Question:
I've added a legend in the picture to make it self explanatory.
Initially, the code in trunk for my project is at version 1.0.
I would create 4 branches with this version of the code: Vendor-A, Vendor-B, 1.1 and 1.2. The red lines represent these parallel development branches. Vendor-specific development and releases are carried out on vendor branches, and code in vendor branches will never be merged with trunk. When releases are made to a vendor, those releases are tagged.
Now, my questions are these:
1. How accurate is this methodology for product development?
2. Say, the Trunk is at 1.1 and 1.1 branch ends (expires) after merging 1.1 code into trunk, after which I find a bug in 1.1 code. Now, I would immediately create a bugfix branch and commit the fix into Trunk. So, Should this bugfix be pushed into 1.2 branch and vendor branches? Or should it not be pushed, because these branches are dealing with a different version of the Trunk (1.0)?
3. How do I tackle development under a vendor branch? Say, I need to fix bugs in Vendor branch, should I just commit changes directly into the Vendor branch?
I would appreciate your suggestions in restructuring / redesigning the process, as well.
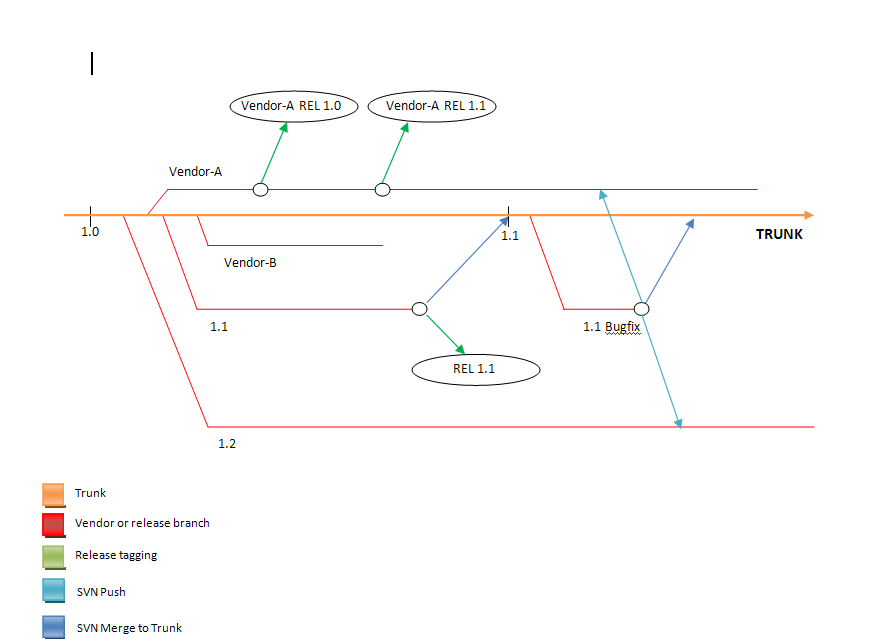
Answer: Seems okay to me. I'd simplify it a bit however - if I am right in thinking that vendor branches get periodic refreshes from trunk, then you don't need to do an explicit merge from bugfix branches - just merge bugfixes (e.g. 1.1 bugfix) back to trunk, and then do a merge from trunk to all vendor branches.
The trick when merging from trunk to vendors is to keep an accurate track as to what has merged already. Ideally you'll merge everything, and do it in blocks in chronological order. (I find marking commits with a ticket/feature number useful, so I can see from 'svn log' what needs to be merged at a particular time. This ensures that I don't send half-a-feature to another branch.
When I commit a merge, I'll add in the merge string (e.g. "(merge -r1234:2345 -r2667:3123 ../../trunk)" together with a description for the merge. This really helps when looking through logs (say on a vendor branch) to discover the earliest unmerged trunk revision.
I would however also be inclined to maintain 1.0 and 1.1 on different branches. So, if the 1.0 trunk becomes 1.1 once 1.1-branch is merged in, then it may be appropriate to take a branch 1.0 copy from trunk just prior to this. Initially bugfixes will be made to the trunk (1.1) and then merged directly to any vendors who are derived from the 1.1 branch. However it may not apply cleanly (or may not be relevant) to vendors who are derived from 1.0. In this case, apply them to the 1.0 branch first, and then merge from there to all vendors on the earlier version.
Of course, you may find bugs that relate only to 1.0, and are not relevant or do not exist in 1.1 - so this separate branch will assist there too.
With this approach in mind, it is therefore a good idea to upgrade each vendor away from very old versions when you can, so that the number of concurrent versions you need to maintain is minimised. Whether you do that as a matter of course, or as part of a new license/contract, is a matter for your business.